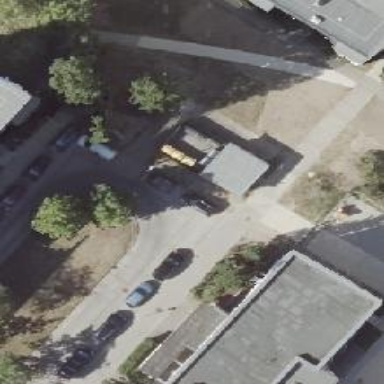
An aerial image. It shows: Concrete footway.